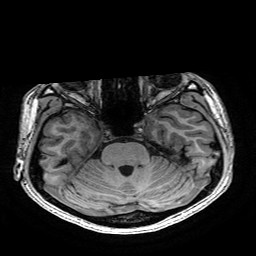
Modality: T1w
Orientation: coronal
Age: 20
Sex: female
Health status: healthy
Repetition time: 2.53 s
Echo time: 0.0034 s